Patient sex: M
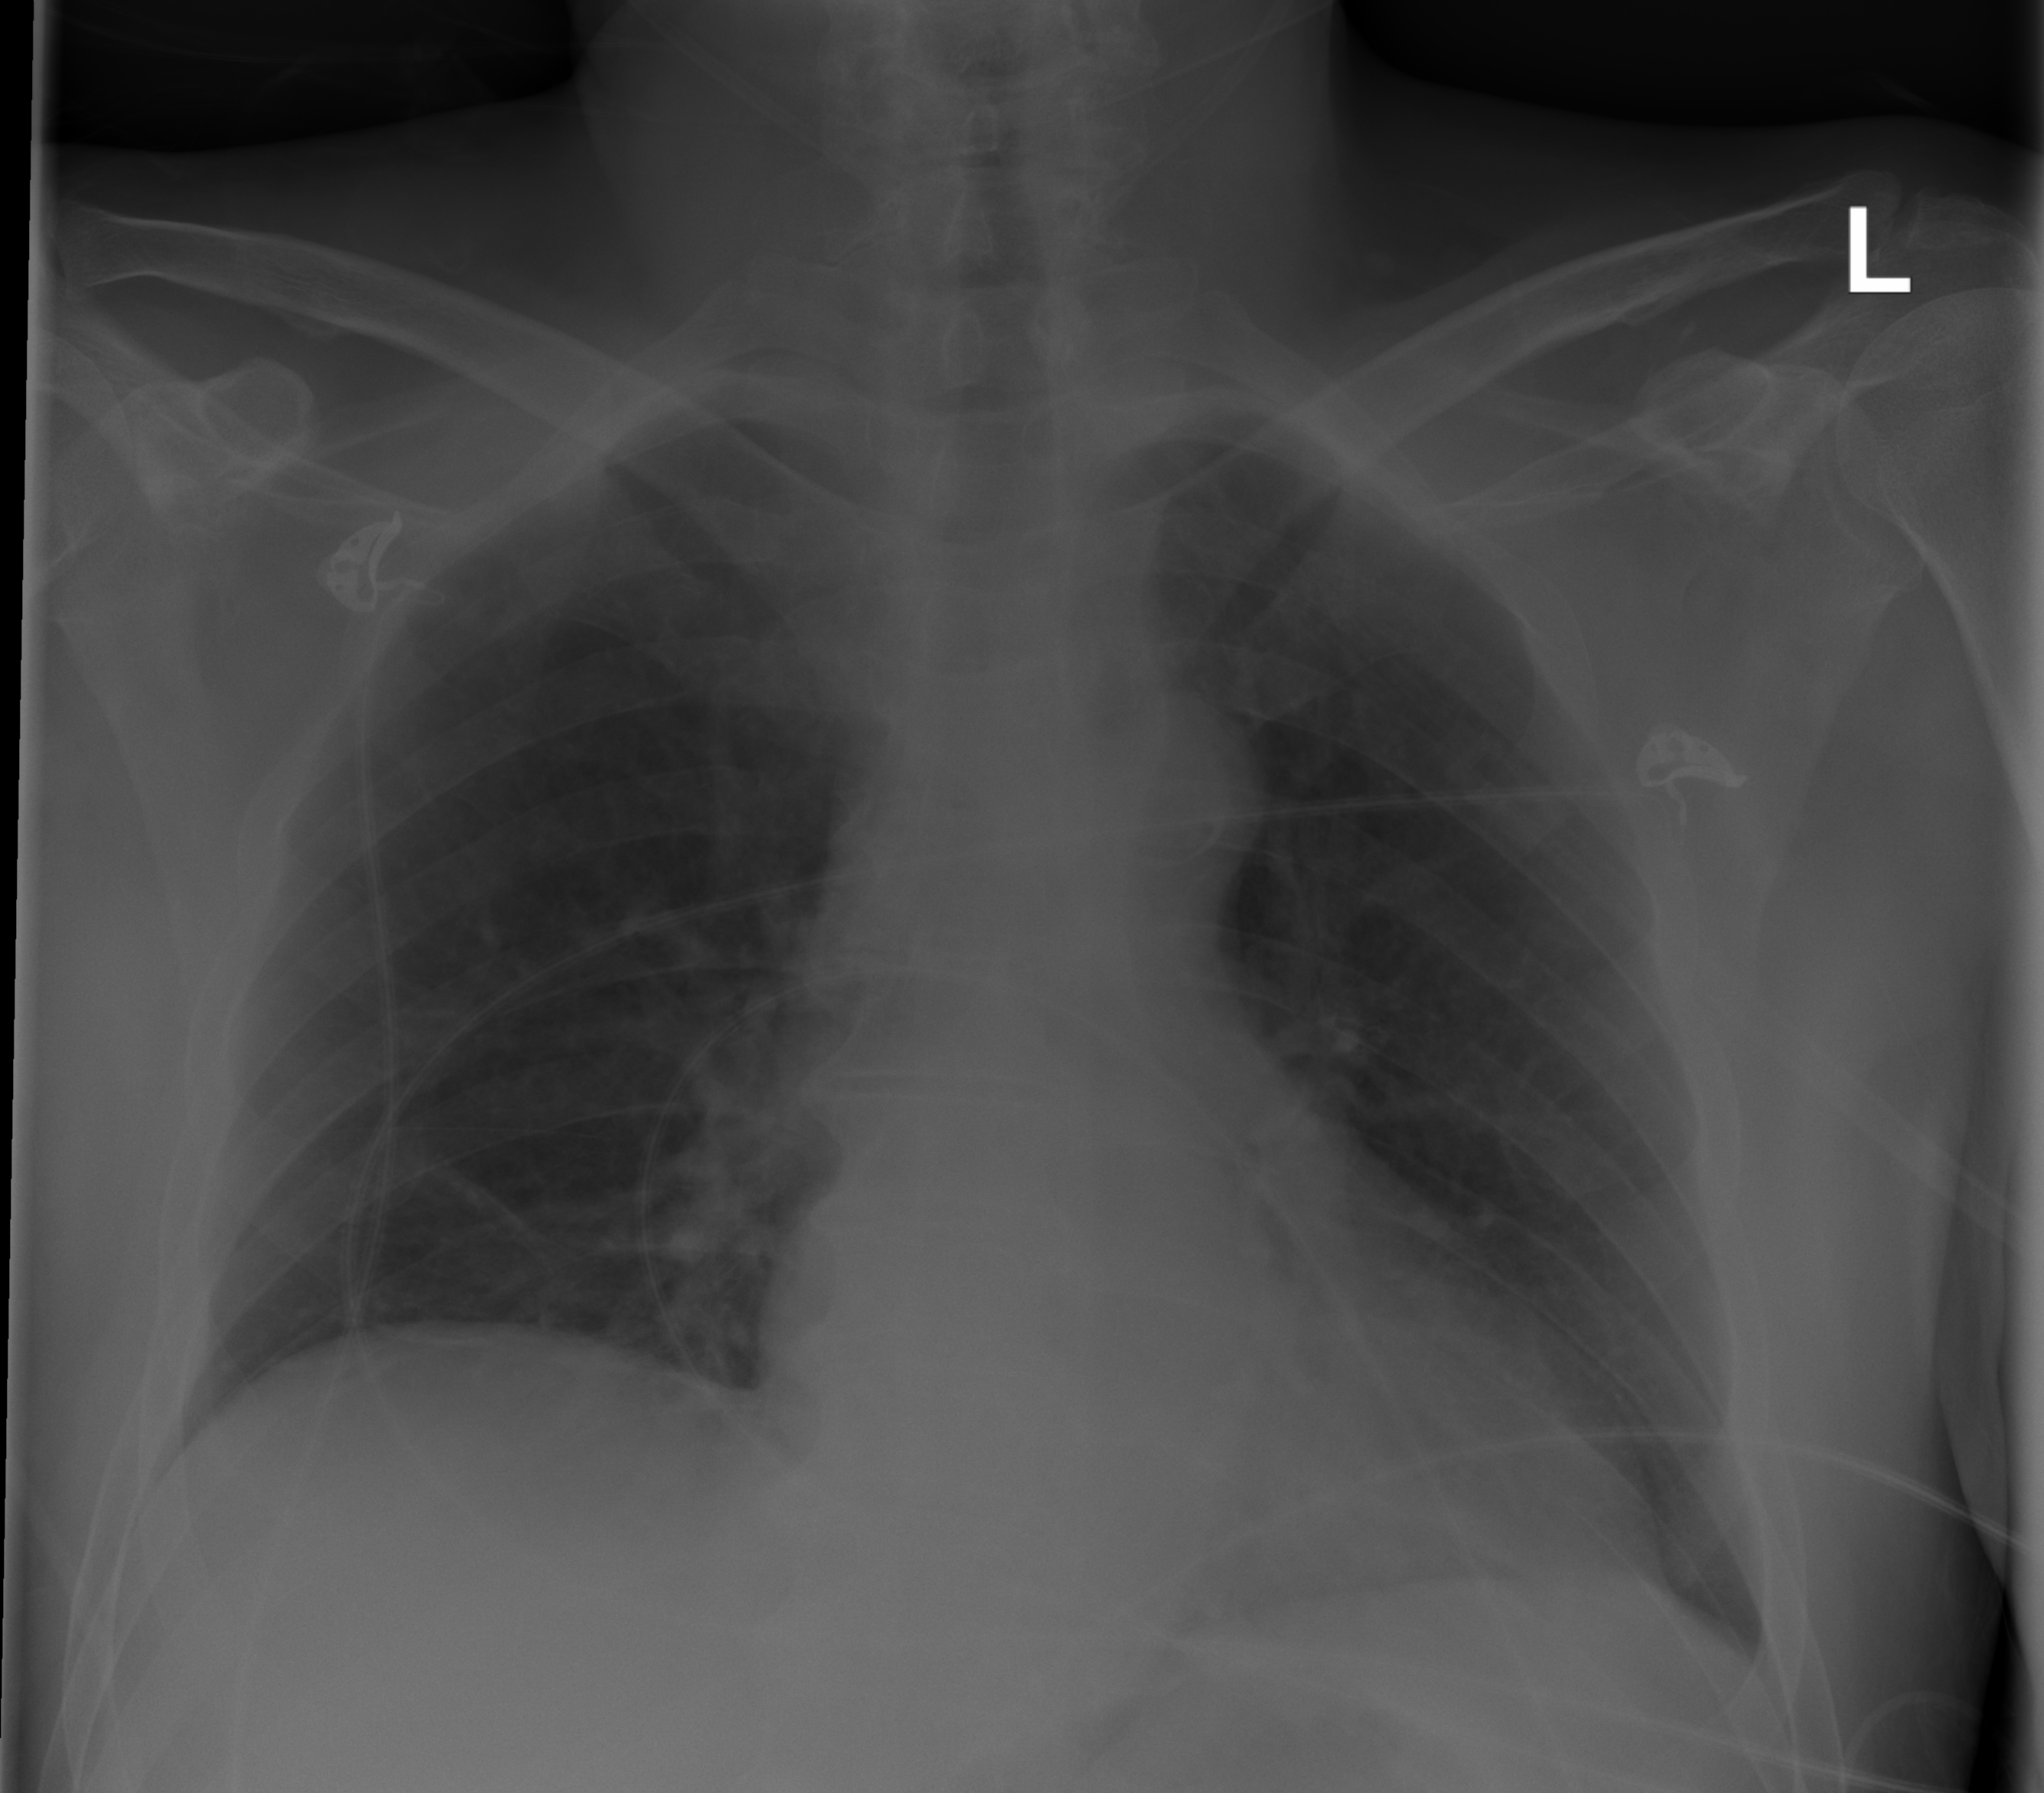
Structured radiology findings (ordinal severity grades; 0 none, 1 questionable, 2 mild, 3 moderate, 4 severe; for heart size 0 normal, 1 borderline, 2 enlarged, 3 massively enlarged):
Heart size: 0
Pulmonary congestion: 0
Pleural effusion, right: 0
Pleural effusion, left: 0
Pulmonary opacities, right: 0
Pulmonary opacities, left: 0
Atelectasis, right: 2
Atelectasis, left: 0